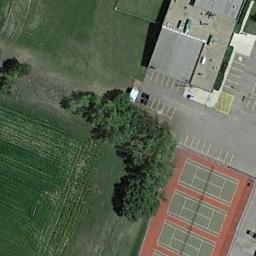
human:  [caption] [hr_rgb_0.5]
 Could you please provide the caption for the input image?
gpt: The tennis court is on the grass next to some trees and parking lot .

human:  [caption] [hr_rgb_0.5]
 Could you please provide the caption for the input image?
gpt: There are four tennis courts on the hollow lot .

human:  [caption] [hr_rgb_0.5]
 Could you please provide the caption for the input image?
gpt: There are many trees near the tennis court .

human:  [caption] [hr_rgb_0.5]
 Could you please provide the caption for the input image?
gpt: Tennis court and parking lot built next to a large lawn .

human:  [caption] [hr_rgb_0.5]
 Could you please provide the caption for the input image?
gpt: There are some green trees and a green meadow beside the tennis court .